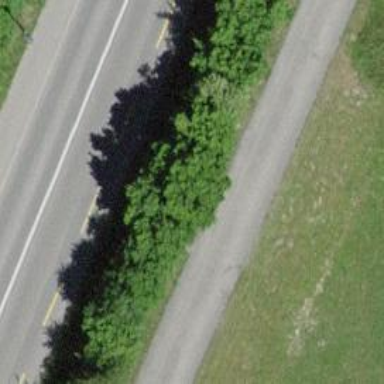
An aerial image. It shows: Paved service road.